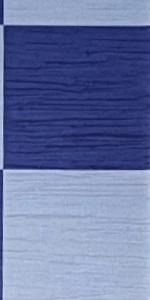
Label: Empty